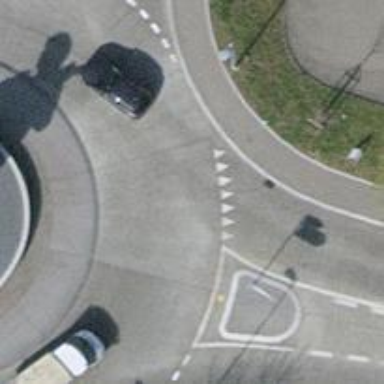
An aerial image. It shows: Road with "give way" sign.